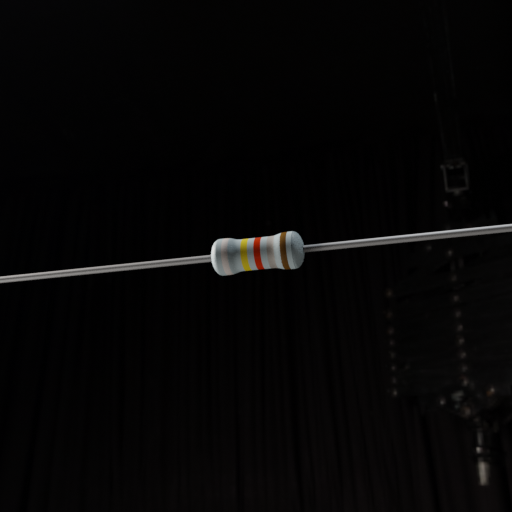
Resistor colour bands (in order): white, yellow, red, silver, brown